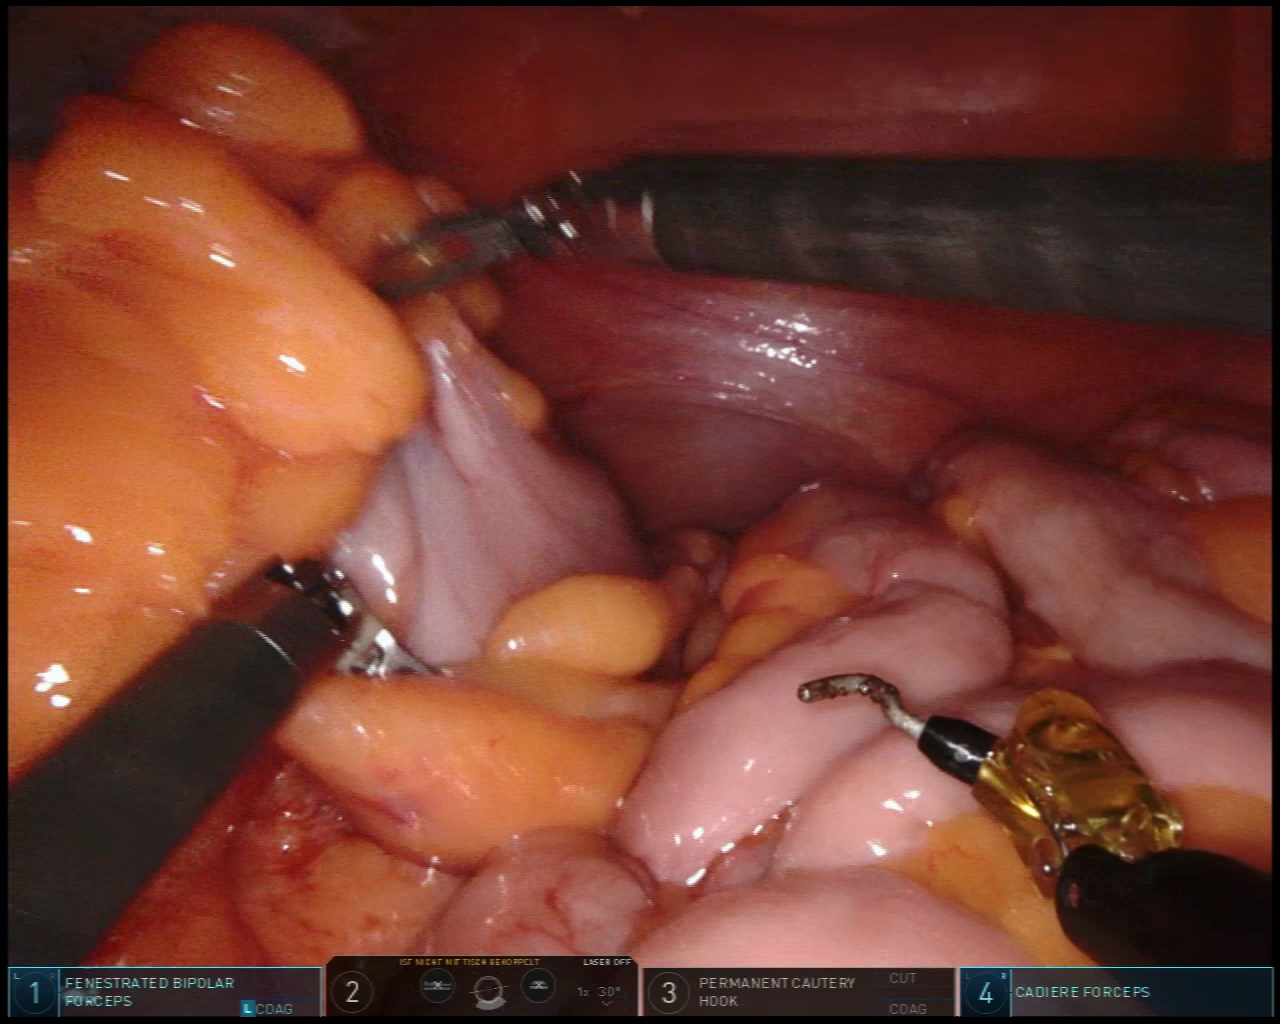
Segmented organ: abdominal_wall
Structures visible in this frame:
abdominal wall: yes
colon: yes
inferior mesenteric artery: no
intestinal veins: no
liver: no
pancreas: no
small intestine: yes
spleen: no
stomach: no
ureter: no
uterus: no
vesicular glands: no